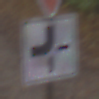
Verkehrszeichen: VerlaufVorfahrtsstrasse2
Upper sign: VorfahrtGewaehren
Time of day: MorningAfternoon
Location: Outdoor (Nature)
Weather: Overcast
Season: Autumn
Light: Natural